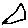
Label: triangle